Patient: sex M, age 44
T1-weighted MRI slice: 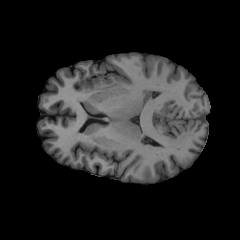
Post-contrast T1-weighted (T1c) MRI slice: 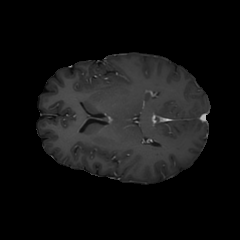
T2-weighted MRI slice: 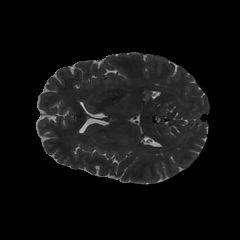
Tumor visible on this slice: yes
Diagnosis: Glioblastoma, IDH-wildtype
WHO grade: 4